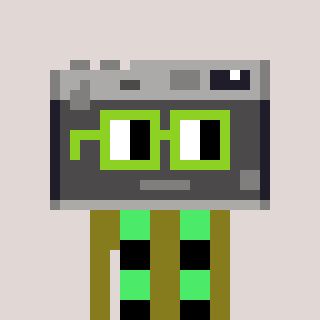
a pixel art character with square light green glasses, a camera-shaped head and a gunk-colored body on a warm background